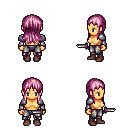
a pixel art fantasy rpg character, female body template, human, tanned skin, steel arm armor, metal pants, pink unkempt hairstyle, maroon shoes, dagger, four views (front, back, left, right), 2x2 character sprite sheet, small pixel art, hard edges, no anti-aliasing